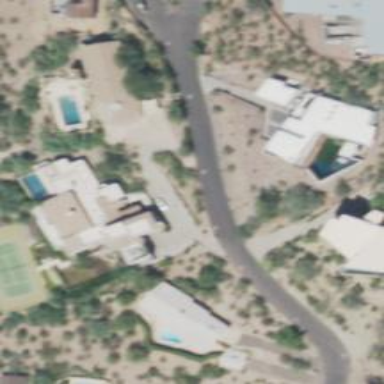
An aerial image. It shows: Driveway.